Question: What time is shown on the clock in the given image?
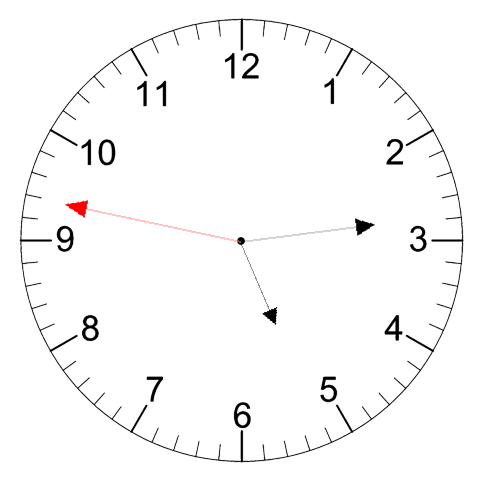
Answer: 05:13:47